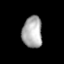
Tissue: lung
Cell type: T cells
Senescence score: 0.1576
Nuclear area (px): 621
Mean DAPI intensity: 169.776